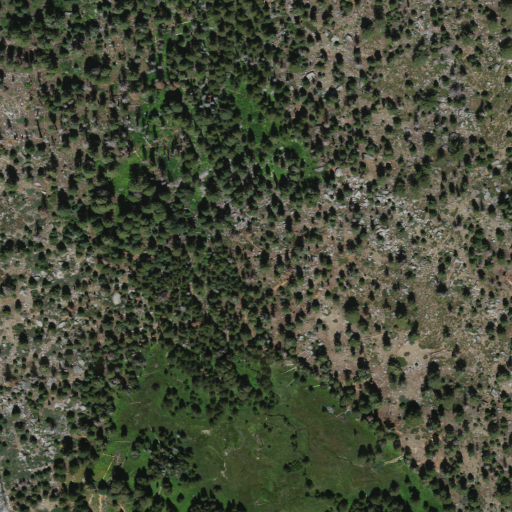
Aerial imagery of plain(s) in California named Gloria Meadow containing evergreen forest and herbaceous wetlands